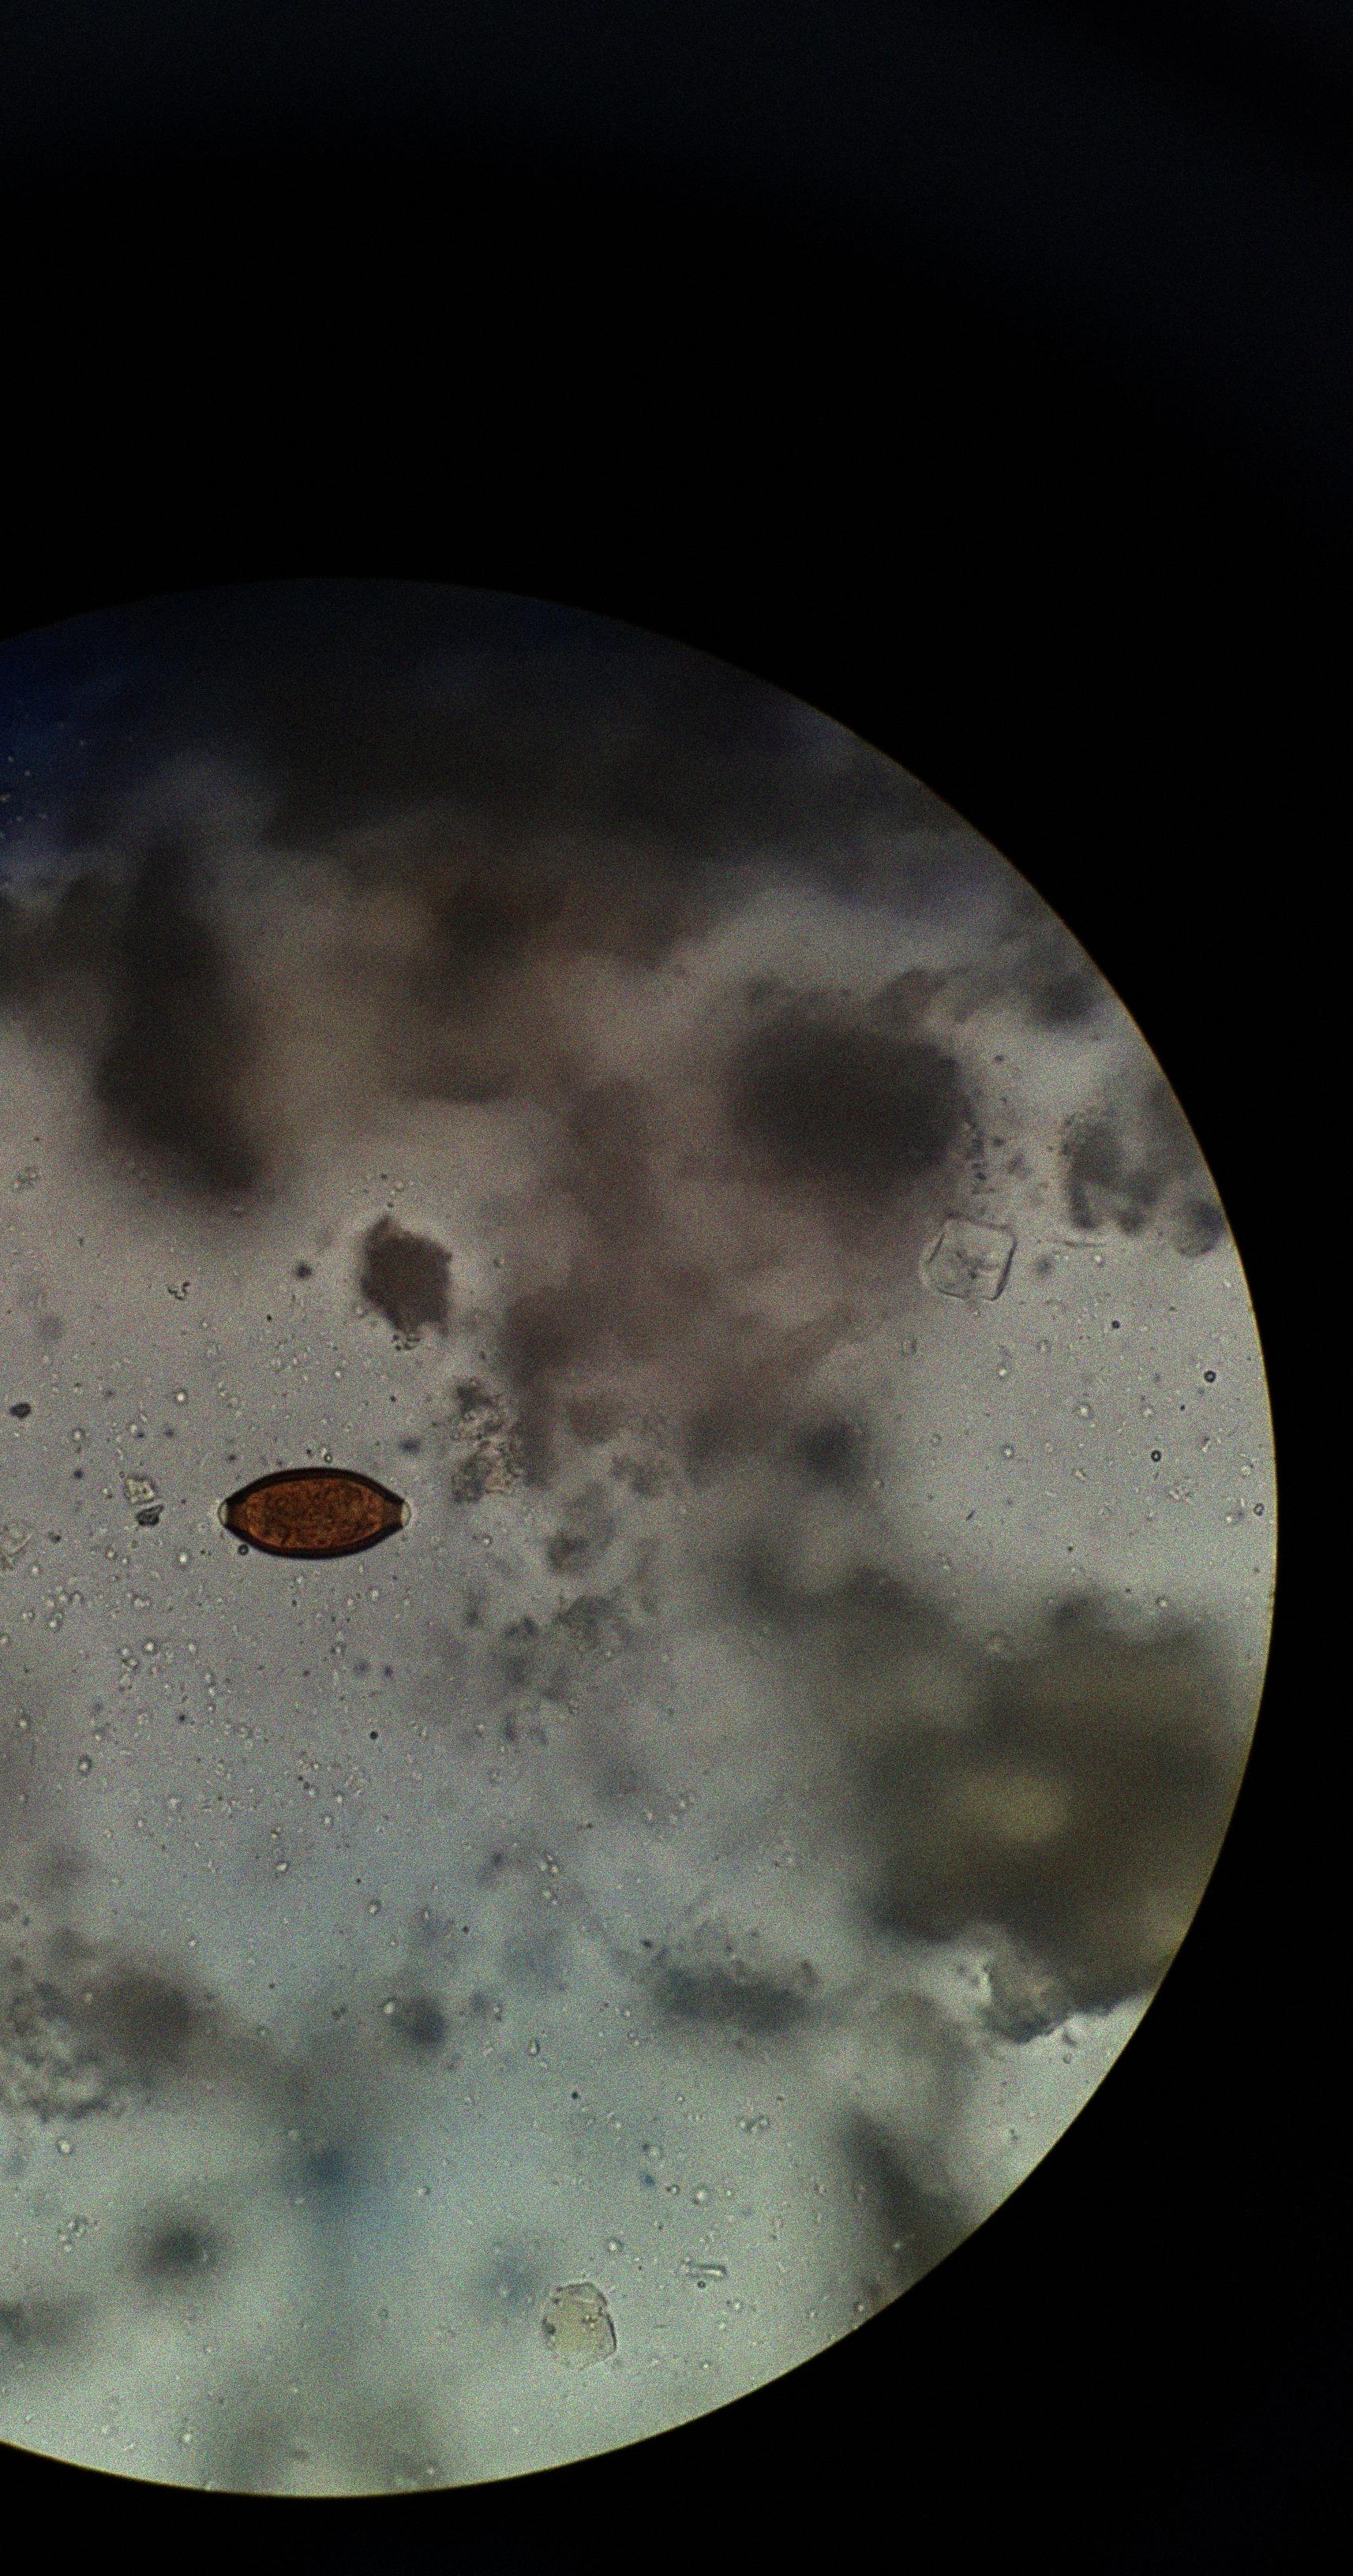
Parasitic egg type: Trichuris trichiura